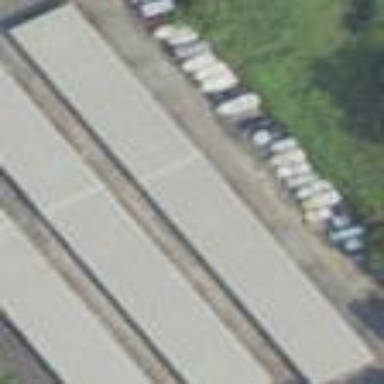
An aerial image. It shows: Storage rental shop located in building.